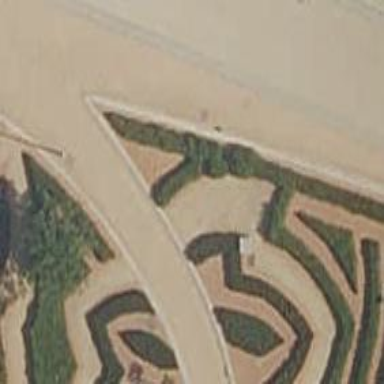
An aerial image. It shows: Hedge acting as barrier.